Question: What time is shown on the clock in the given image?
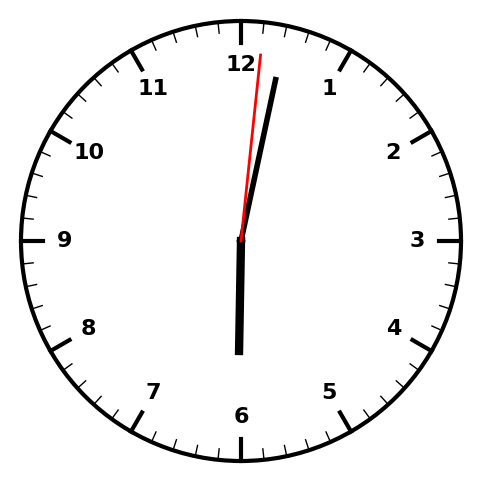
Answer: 06:02:01